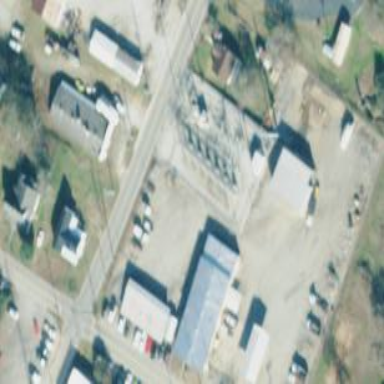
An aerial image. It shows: Distribution power substation secured by fence.